Question: I'm using 'VB.NET' AND 'SQL SERVER 2008'
I've Array of object that I need to 'INSERT' into 'SQL SERVER 2008' this is the object
this object will be 'Inserted' in to three tables :
- First table will have the report information : [ id ,reportName , description , style ] after inserting this information i'll use the '@@IDENTITY' of this 'Row' as 'FK' for the second Table - SECOND table : [id , id_first_table, comment,complete,finished,name,started,outcome]
will come with the third table
How can i loop through the checklist 'Element' and inserting it to the third table using the second table id till the end of element
like :
'''
[id , id_second_table, 101 ,820]
[id , id_second_table'sameid', 101,831]
'''
Here is what i have tried :
'''
DECLARE @reportId INT , @fieldId INT
INSERT INTO
dbo.tblReport(strReportName,strReportDescription,strReportStyle,
strScource,dtmCreated)
VALUES ('caustic' , 'titration caustic', 'simple table' ,'user' , getdate())
SELECT @reportId = @@IDENTITY
INSERT INTO dbo.tblReportFields
(lngReports,strFieldName,bolComment,bolComplete,bolFinished,
bolOutCome,bolStarted,bolUser)
VALUES (@reportId ,'caustic titration' , 1,0,1,0,0,0)
SELECT @fieldId = @@IDENTITY
--LOOP AND INSERT ALL THE checklist Element
INSERT INTO dbo.tblReportTask (lngReportFields,lngChecklist,lngTask)
VALUES (@fieldId, 814 , 1443)
'''
any ideas on the best way of doing this will be also considered
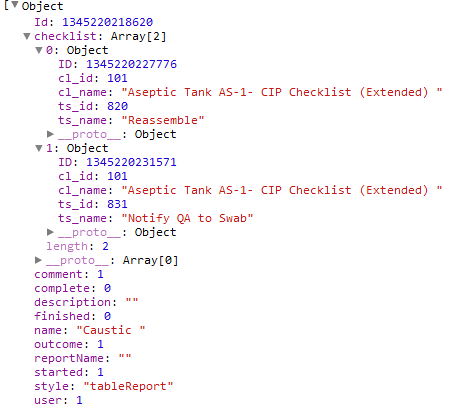
Answer: Okay, your info was a little hard to work with since your Object and SQL Statements don't quite match up. However, here is basically how you do it. I hope you can relate it back to your problem.
This is how you insert the Report and ReportFields tables. I didn't include the SQL for the ReportFields table since it is similar to the Report one.
'''
Dim reportID As Integer = 0
Dim fieldID As Integer = 0
Using tmpCONN As New SqlConnection(tmpConnStr)
Dim tmpSQL As New StringBuilder
tmpSQL.AppendLine("INSERT INTO dbo.tblReport(strReportName,strReportDescription,strReportStyle,strScource,dtmCreated) ")
tmpSQL.AppendLine(" VALUES ")
tmpSQL.AppendLine("(@NAME, @DESC, @STYLE, @SOURCE,@CREATED); ")
tmpSQL.AppendLine("SELECT SCOPE_IDENTITY() AS ScopeID; ")
Using tmpCMD As New SqlCommand(tmpSQL.ToString, tmpCONN)
tmpCMD.Parameters.AddWithValue("@NAME", Obj.Name)
tmpCMD.Parameters.AddWithValue("@DESC", Obj.Description)
tmpCMD.Parameters.AddWithValue("@STYLE", Obj.Stype)
tmpCMD.Parameters.AddWithValue("@SOURCE", Obj.Source)
tmpCMD.Parameters.AddWithValue("@CREATED", Date.Now)
reportID = tmpCMD.ExecuteScalar
End Using
'Do same type of insert here for the ReportFields table. Instead of reportID,'
'it would return fieldID.'
'This is the loop to insert to Tasks'
For Each chk As chkObj In Obj.Checklist
tmpSQL = New StringBuilder
tmpSQL.AppendLine("INSERT INTO dbo.tblReportTask (lngReportFields,lngChecklist,lngTask) ")
tmpSQL.AppendLine(" VALUES ")
tmpSQL.AppendLine("(@FIELD_ID, @CHECK_ID , @TASK) ")
Using tmpCMD As New SqlCommand(tmpSQL.ToString, tmpCONN)
tmpCMD.Parameters.AddWithValue("@FIELD_ID", fieldID)
tmpCMD.Parameters.AddWithValue("@FIELD_ID", chk.cl_id)
tmpCMD.Parameters.AddWithValue("@FIELD_ID", chk.ts_id)
tmpCMD.ExecuteNonQuery()
End Using
Next
End Using
'''